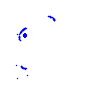
Particle: electron